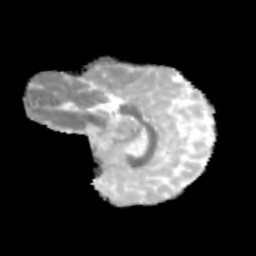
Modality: MD
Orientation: sagittal
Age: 10
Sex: male
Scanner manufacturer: siemens
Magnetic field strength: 3 T
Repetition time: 3.8 s
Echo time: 0.07 s